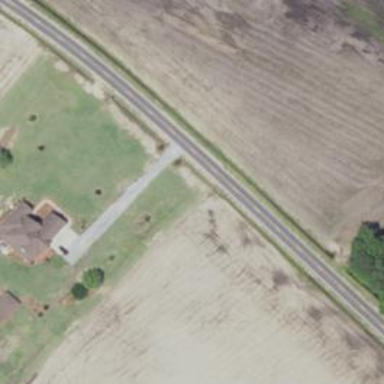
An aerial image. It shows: Driveway.